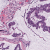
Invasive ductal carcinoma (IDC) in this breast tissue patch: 1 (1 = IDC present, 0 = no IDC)